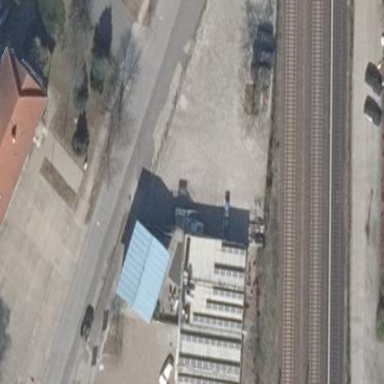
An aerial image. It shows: Building housing car repair shop.